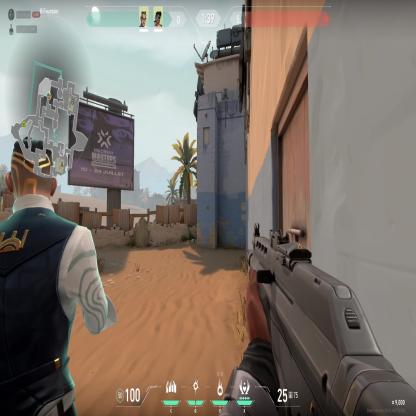
Label: teammate